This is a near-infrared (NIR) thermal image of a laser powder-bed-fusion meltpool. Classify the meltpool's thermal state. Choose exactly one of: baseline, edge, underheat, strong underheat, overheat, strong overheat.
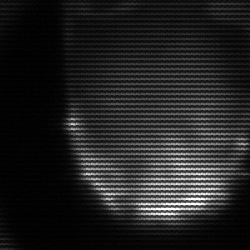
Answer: edge